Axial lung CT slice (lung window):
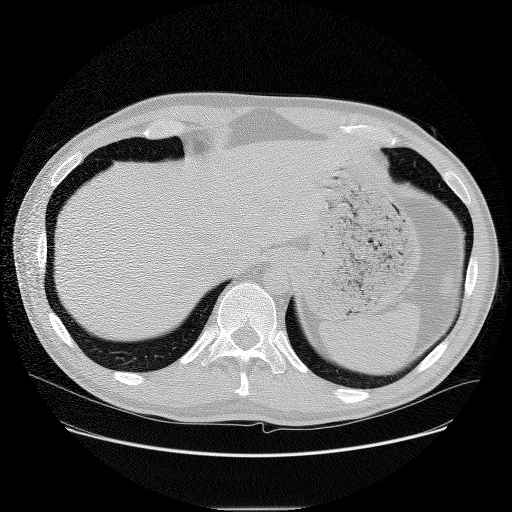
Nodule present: no